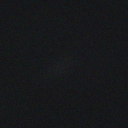
Screen state: off